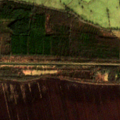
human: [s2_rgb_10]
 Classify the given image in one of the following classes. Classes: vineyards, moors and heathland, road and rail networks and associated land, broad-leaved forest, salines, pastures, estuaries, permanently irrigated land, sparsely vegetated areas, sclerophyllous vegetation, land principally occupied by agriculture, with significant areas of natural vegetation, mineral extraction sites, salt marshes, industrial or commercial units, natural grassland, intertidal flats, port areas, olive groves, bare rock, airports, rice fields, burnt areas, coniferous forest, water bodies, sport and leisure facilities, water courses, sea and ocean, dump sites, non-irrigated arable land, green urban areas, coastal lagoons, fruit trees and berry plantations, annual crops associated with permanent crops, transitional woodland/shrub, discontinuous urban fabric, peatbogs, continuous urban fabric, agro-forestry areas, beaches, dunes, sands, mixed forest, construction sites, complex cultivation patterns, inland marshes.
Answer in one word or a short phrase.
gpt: road and rail networks and associated land, pastures, coniferous forest, peatbogs